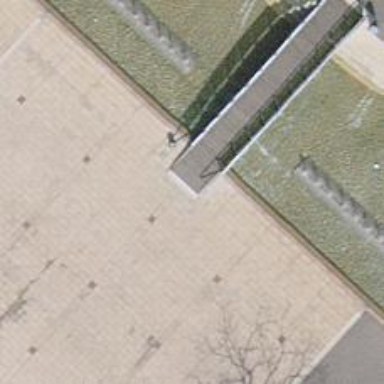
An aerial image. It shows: Path on bridge.